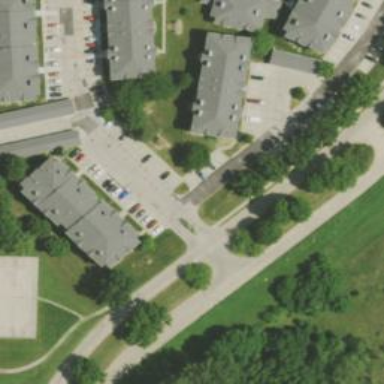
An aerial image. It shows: Living street.